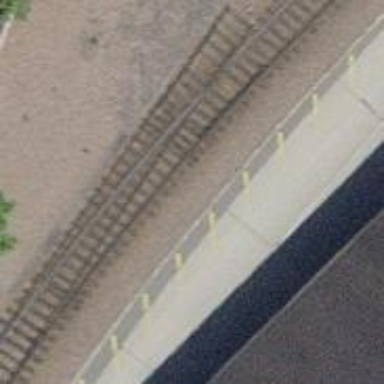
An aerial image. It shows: Railway switch.